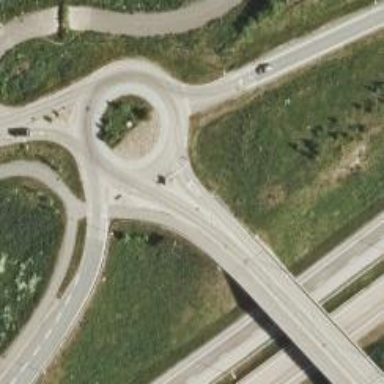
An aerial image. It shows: Tertiary road with asphalt surface leading to roundabout.